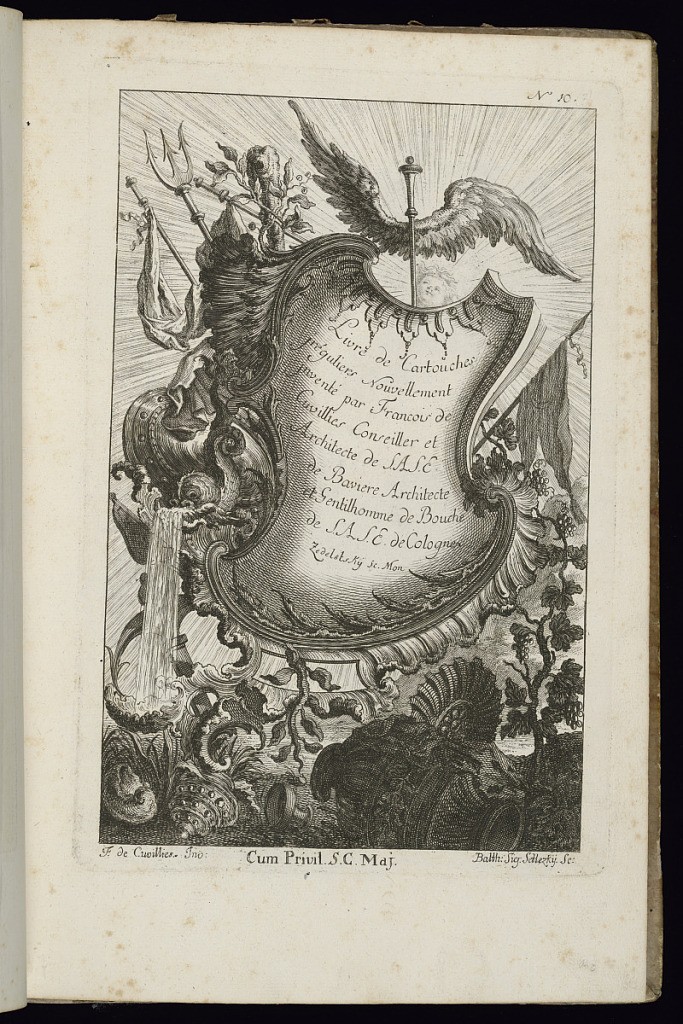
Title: Title Page
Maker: François de Cuvilliés the Elder, Belgian, 1695 - 1768
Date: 1738
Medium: Etching and engraving on paper
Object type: Bound print
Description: Asymmetrical rocaille cartouche topped with an allegorical figure of the sun looking up at the winged staff of Mercury. Surrounding the frame are various decorative objects, including a triton, banner, shield, and fountain pouring water. Below, overturned urns and grape vines.